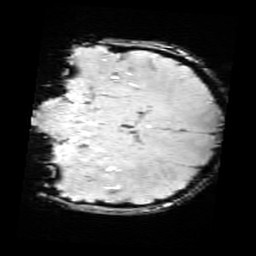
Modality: SWI
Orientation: coronal
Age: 13
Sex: male
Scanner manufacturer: siemens
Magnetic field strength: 3 T
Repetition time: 0.027 s
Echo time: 0.02 s